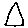
Label: triangle